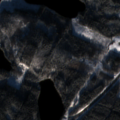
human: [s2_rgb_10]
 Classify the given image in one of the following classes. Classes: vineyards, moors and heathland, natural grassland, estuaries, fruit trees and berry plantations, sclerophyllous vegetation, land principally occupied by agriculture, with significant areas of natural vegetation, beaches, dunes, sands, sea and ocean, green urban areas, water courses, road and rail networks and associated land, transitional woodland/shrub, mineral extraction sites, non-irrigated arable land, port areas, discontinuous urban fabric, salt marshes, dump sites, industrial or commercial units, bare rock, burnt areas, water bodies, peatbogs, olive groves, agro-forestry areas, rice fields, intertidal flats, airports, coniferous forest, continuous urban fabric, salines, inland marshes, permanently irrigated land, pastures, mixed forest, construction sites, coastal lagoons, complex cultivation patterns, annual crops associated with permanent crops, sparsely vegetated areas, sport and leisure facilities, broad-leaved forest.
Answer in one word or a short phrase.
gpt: coniferous forest, mixed forest, water bodies